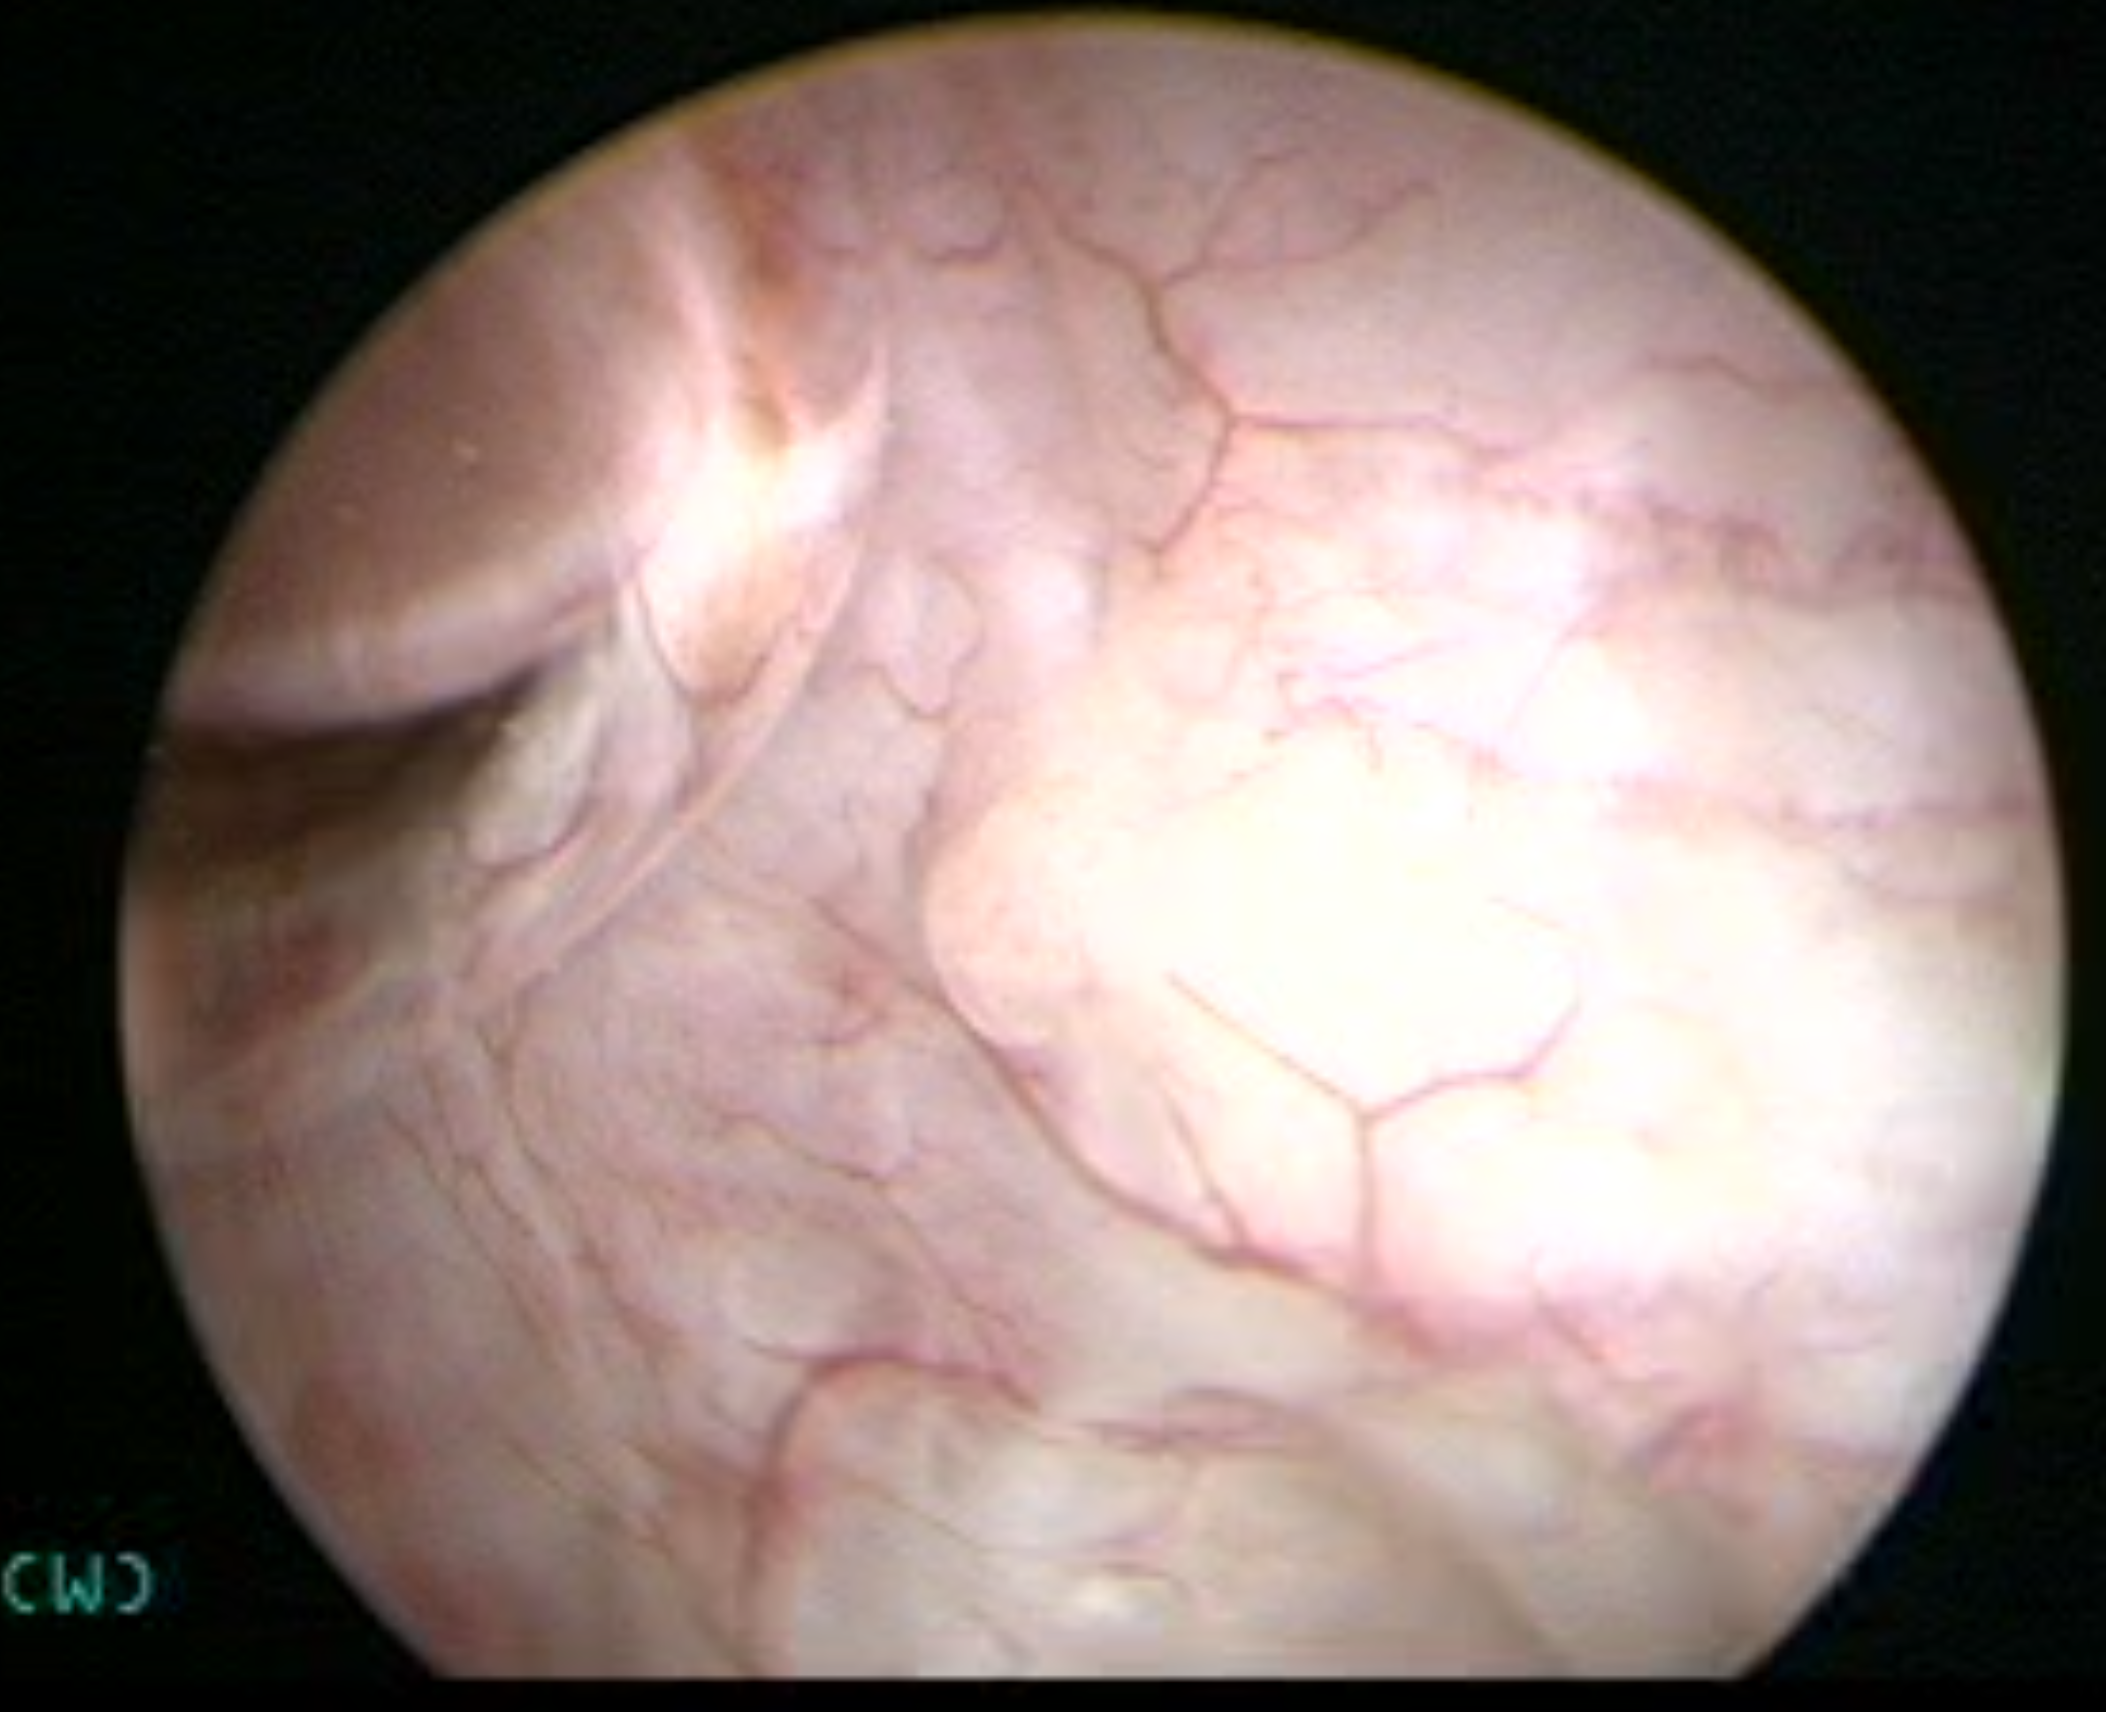
Modality: WLC
Class: Non-malignant
Subclass: Denuded
Lesion: L2
Morphology: Papillary
Bladder cancer association: No